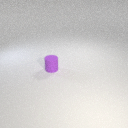
small purple rubber cylinder